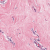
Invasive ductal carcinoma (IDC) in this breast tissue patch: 0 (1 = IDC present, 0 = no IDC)